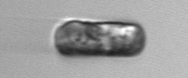
Label: Guinardia_delicatula